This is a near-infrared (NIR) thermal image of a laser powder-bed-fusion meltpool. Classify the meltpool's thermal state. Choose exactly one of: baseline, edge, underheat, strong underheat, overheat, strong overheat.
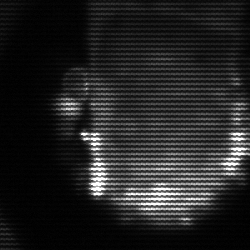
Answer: baseline